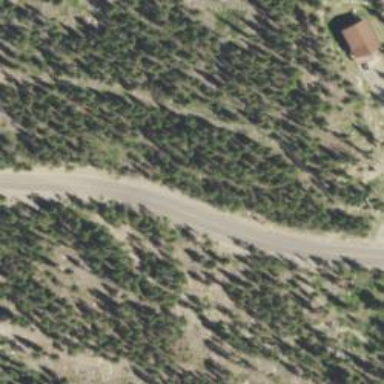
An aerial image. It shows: Asphalt road classified as tertiary.